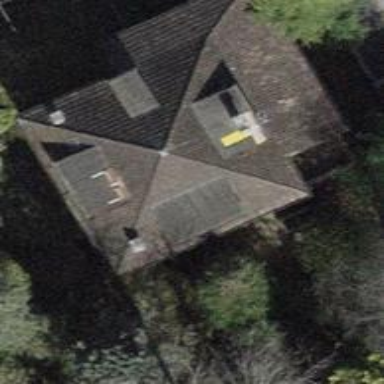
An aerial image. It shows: Building with tiled roof.